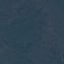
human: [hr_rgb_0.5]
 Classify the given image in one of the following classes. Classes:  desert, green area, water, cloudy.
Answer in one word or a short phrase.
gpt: green area